Question: I have latitude and longitude point data over time. I would like to plot (in R or Matlab) a contour map of spatial-temporal K function (much like the one below), but have no idea how. Any suggestions would be great!
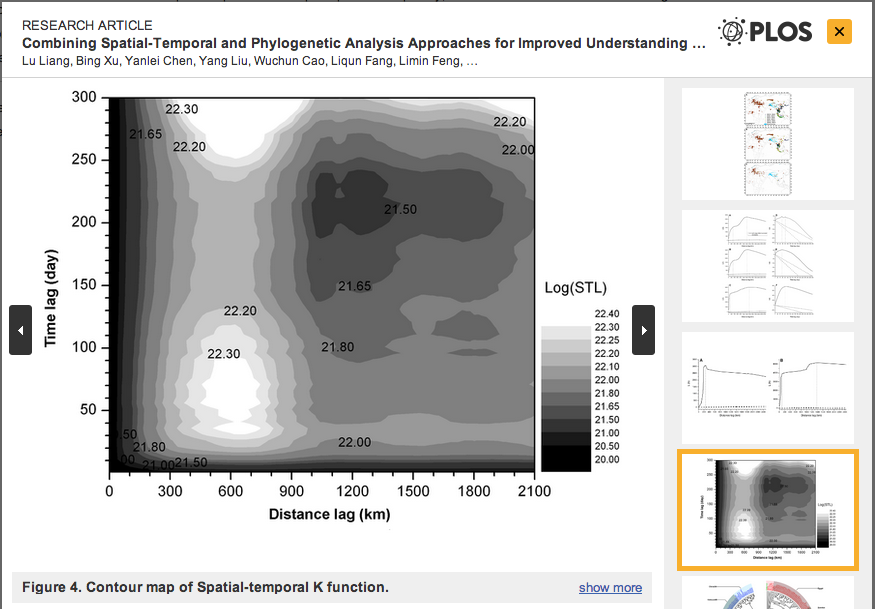
Answer: Here's how to compute space-time K-functions using the 'stkhat' function in the 'splancs' package. I make some random data on a space-time cube, then compute the soace-time K function estimate for a spatial range up to 0.3 distance units and 0.3 time units.
'''
> require(splancs)
> xyt=matrix(runif(3000),ncol=3)
> poly=bboxx(spoints(c(0,1,0,1)))
> tlim=c(0,1)
> s=seq(0,.3,len=51)[-1]
> t=s
> stk = stkhat(xyt[,1:2], xyt[,3], poly, tlim, s,t)
> image(str$kst)
> require(lattice)
> image(x=stk$s, y=stk$t,z = stk$kst)
'''